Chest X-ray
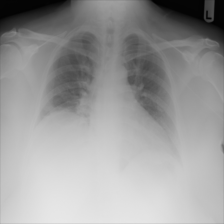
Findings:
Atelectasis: negative
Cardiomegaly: negative
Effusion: negative
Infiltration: negative
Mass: negative
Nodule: negative
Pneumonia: negative
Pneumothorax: negative
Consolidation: negative
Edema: negative
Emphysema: negative
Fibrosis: negative
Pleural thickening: negative
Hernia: negative